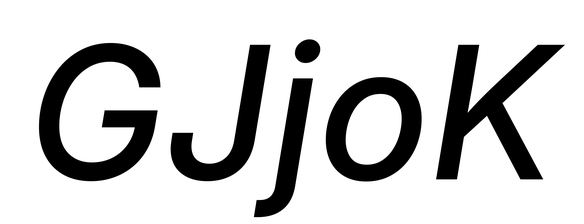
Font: Inter-Italic_Medium_Italic